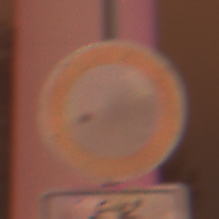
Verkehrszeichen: VerbotFahrzeugeAllerArt
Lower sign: EinspurigeFahrzeugeFrei6
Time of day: Night
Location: Outdoor (Urban)
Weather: Overcast
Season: Winter
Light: Artificial